Question: I pushed some changes in my repository at GitHub. everything is working fine but I cant see the exact changes in GitHub highlighted in colors as I know it. I pushed the changes with this command 'git push origin master' What should I do additional to achieve that?

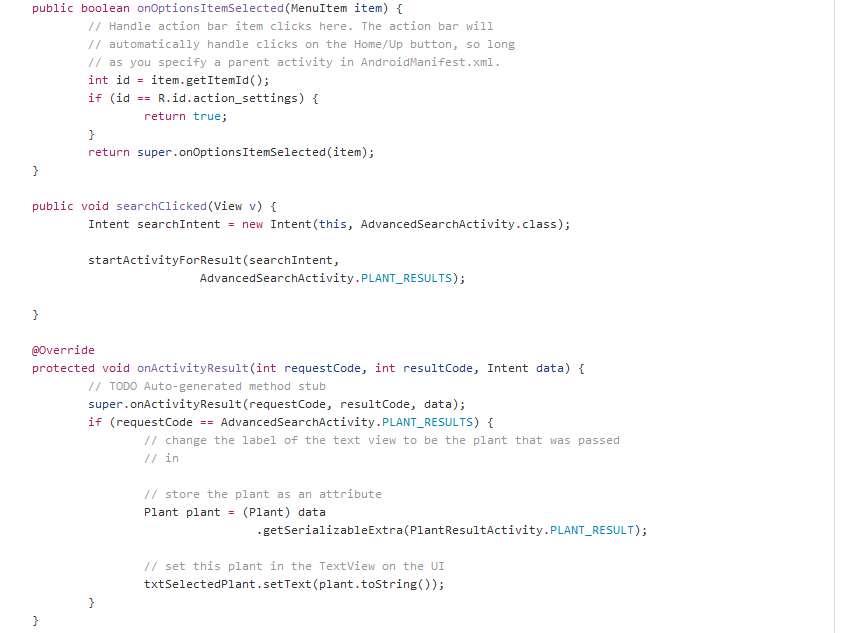
Answer: My guess is that you're simply looking at the page of your GitHub repository, which doesn't show changes introduced by a commit, only the version of the file stored in the tip of the selected branch.
Do the following (I've taken <URL>:
1. Go back to your main GitHub page.
2. Click on the repo of interest.
3. Click on Code, in the right-hand-side navigation bar.
4. Click on the file of interest.
5. Click History (next to Raw and Blame).

1. Click the commit of interest.

You should now be able to see the lines that were added/deleted in that file by that commit in green/red: